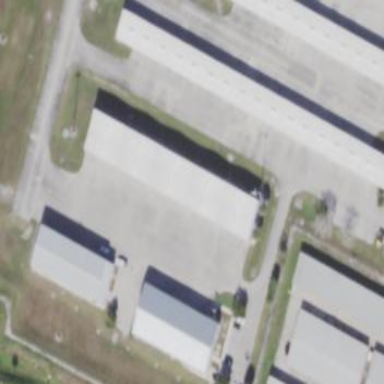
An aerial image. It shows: Hangar located at airport.